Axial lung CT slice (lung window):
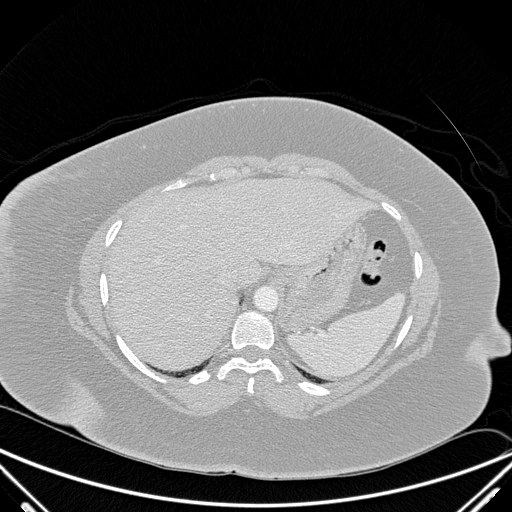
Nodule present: no